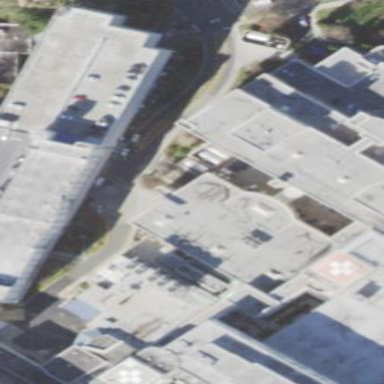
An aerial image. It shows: Hospital building.